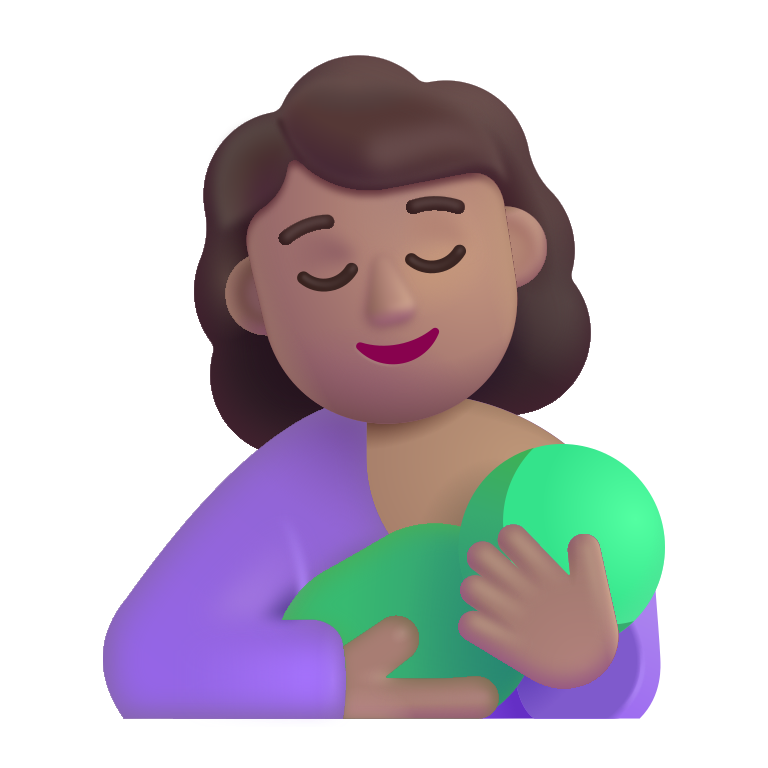
breast feeding color